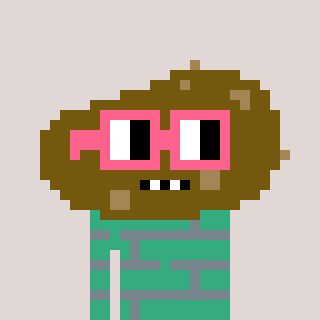
a pixel art character with square pink glasses, a potato-shaped head and a teal-colored body on a warm background